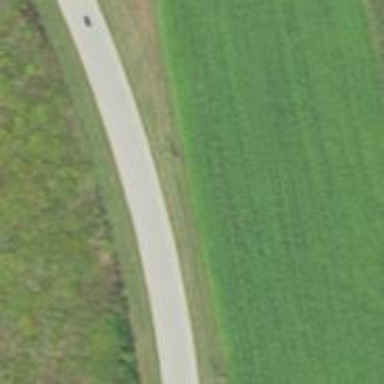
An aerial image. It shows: Tertiary road with asphalt surface.